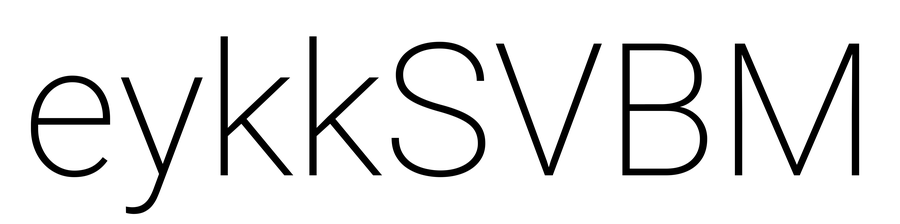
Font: Roboto_ExtraLight